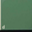
Piece: xx